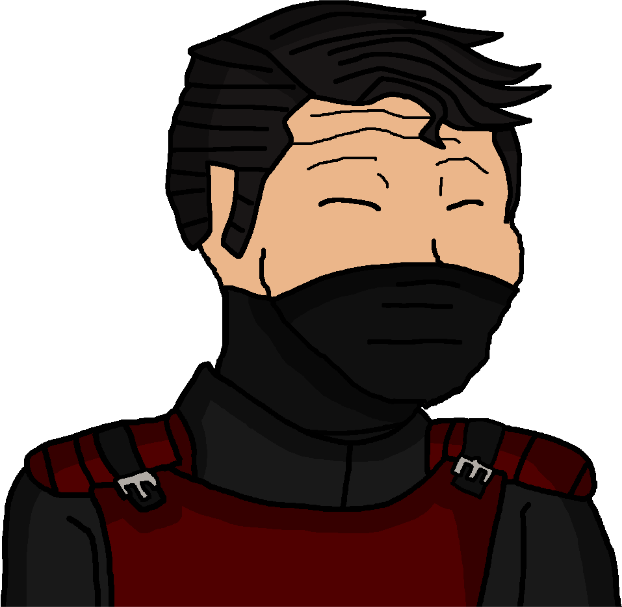
Label: 5_Bloomer